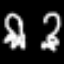
Label: frog